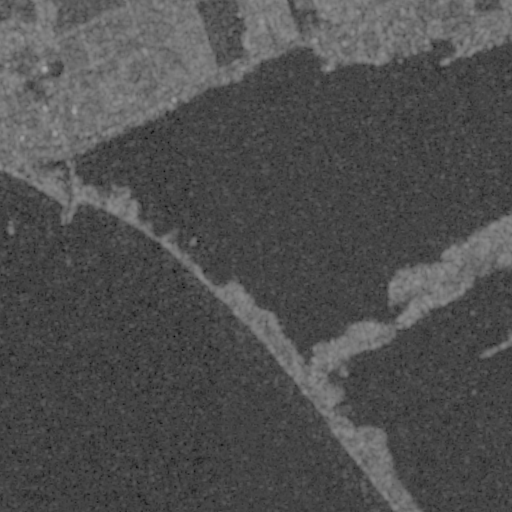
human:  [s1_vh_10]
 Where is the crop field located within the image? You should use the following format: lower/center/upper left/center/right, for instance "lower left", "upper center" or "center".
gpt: The crop field is located in the upper left of the image.
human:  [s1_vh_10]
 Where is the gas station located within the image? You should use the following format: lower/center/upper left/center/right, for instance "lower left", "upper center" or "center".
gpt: The gas station is located in the upper left of the image.
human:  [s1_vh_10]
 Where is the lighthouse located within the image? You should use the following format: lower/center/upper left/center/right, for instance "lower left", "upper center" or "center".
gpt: The lighthouse is located in the center left of the image.
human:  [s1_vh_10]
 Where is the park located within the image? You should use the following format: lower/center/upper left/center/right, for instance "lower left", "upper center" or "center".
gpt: The park is located in the upper left of the image.
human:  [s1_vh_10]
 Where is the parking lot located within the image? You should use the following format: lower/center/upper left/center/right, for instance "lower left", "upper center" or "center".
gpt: The parking lot is located in the upper left of the image.
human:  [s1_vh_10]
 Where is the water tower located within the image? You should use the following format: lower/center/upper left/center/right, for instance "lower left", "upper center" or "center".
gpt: The water tower is located in the upper left of the image.
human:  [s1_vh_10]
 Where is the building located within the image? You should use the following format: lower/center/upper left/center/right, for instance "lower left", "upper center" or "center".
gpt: The building is located in the upper of the image.
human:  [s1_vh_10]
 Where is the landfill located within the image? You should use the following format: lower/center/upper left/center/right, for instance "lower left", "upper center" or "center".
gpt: There is no landfill in the image.

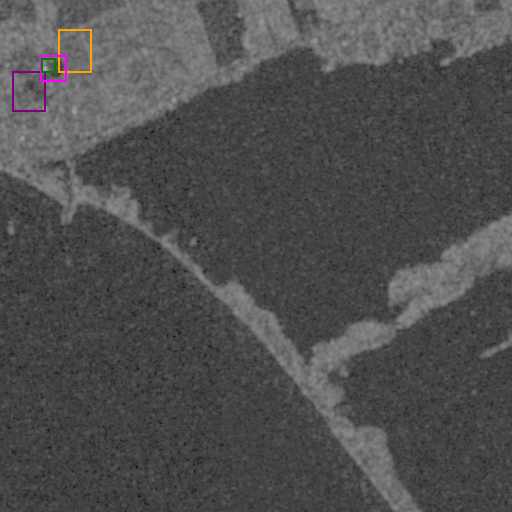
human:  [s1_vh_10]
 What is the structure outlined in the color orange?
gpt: The structure outlined in orange is a crop field.
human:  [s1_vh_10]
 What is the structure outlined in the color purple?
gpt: The structure outlined in purple is a park.
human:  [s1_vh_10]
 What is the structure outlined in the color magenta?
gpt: The structure outlined in magenta is a parking lot.
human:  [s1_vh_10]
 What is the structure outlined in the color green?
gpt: The structure outlined in green is a building.
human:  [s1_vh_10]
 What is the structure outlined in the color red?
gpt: There is no red outline.